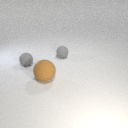
large brown rubber sphere to the left of small gray rubber sphere